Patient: sex F, age 26
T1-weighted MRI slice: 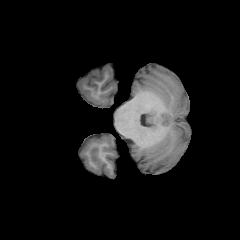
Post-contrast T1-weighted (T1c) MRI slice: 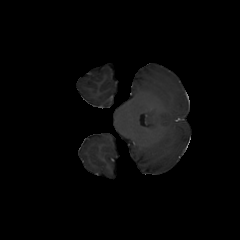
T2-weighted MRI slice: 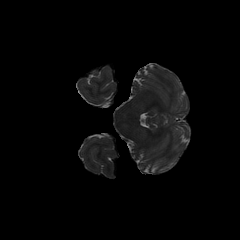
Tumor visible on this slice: no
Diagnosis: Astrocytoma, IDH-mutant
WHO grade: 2